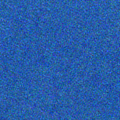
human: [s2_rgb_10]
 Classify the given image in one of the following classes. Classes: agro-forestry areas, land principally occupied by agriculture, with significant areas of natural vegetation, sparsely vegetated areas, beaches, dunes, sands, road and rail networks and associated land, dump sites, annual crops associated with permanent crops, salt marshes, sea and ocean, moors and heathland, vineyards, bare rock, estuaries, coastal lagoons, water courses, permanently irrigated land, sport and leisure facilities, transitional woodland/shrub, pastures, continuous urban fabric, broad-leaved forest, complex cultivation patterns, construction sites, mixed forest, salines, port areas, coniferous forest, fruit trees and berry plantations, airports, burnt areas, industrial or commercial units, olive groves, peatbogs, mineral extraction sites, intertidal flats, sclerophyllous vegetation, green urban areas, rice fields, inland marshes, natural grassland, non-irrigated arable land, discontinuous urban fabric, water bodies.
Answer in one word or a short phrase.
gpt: sea and ocean